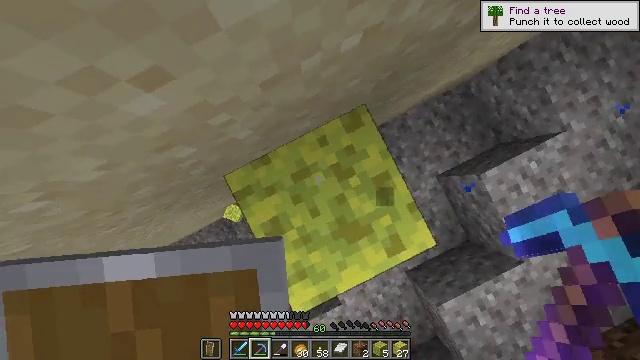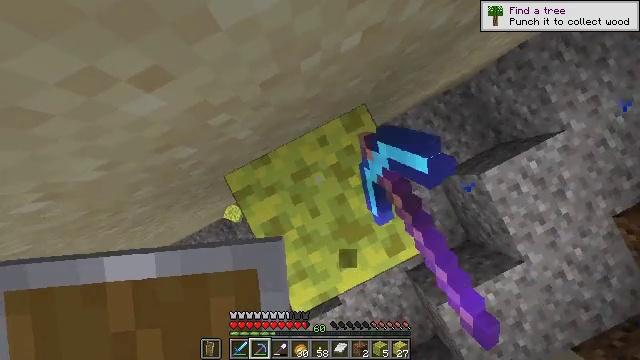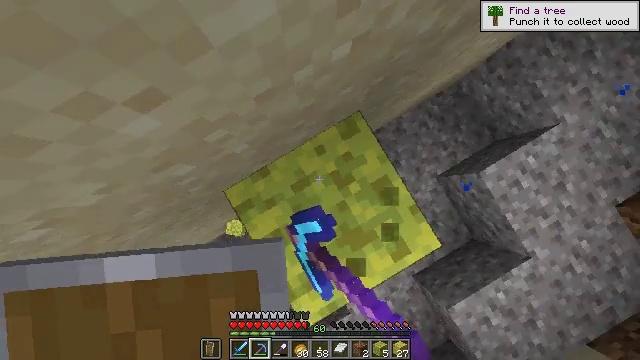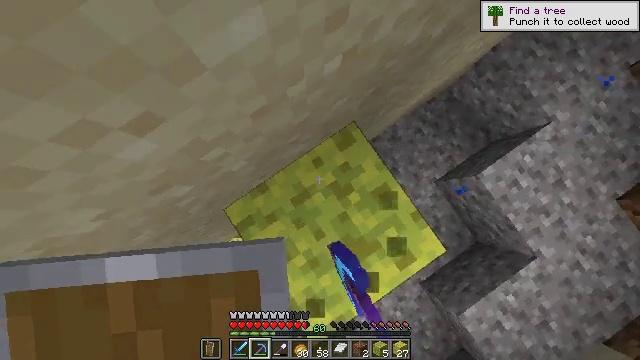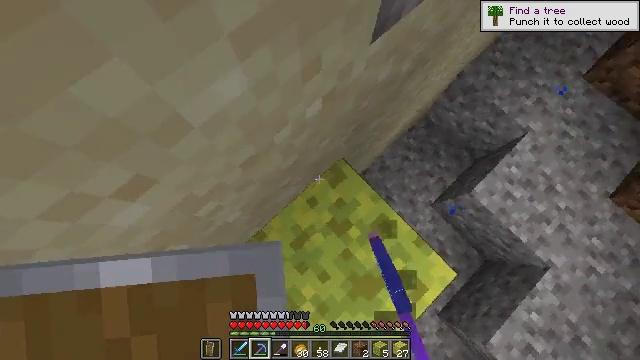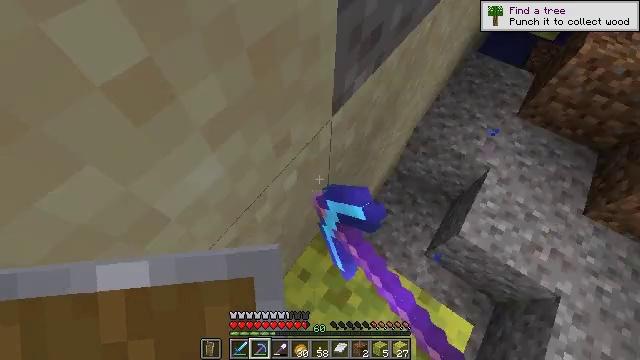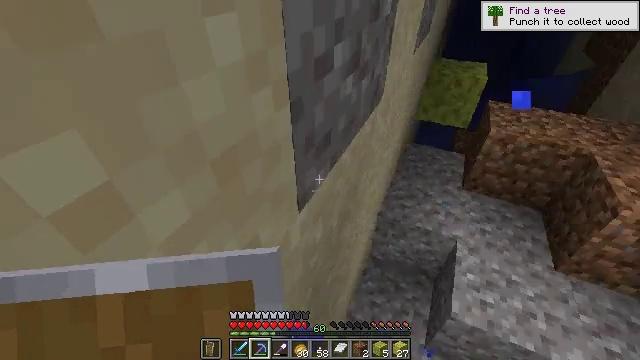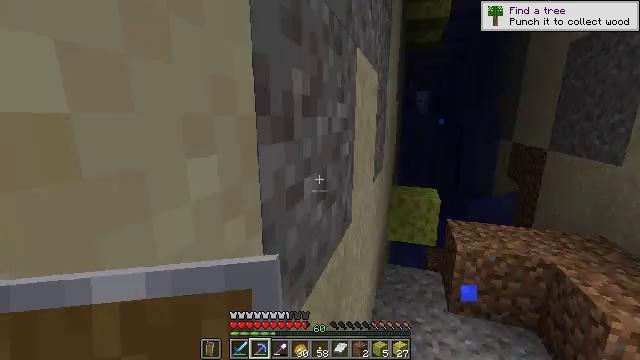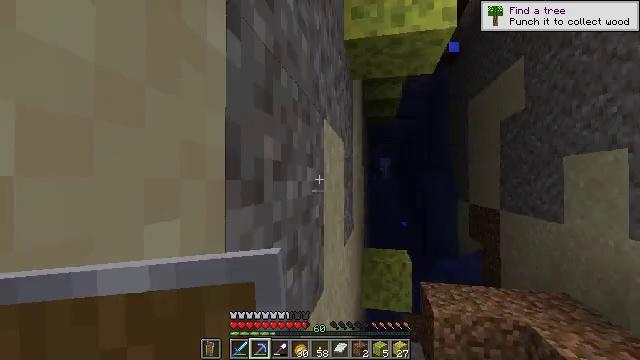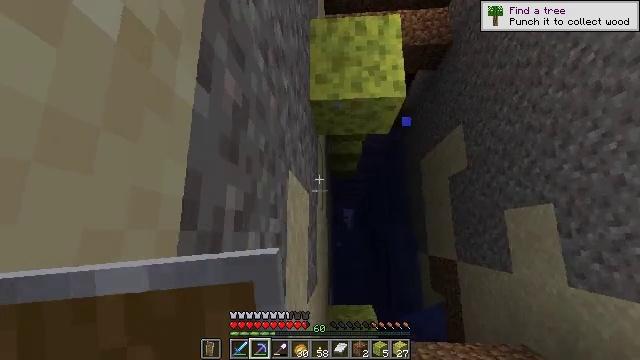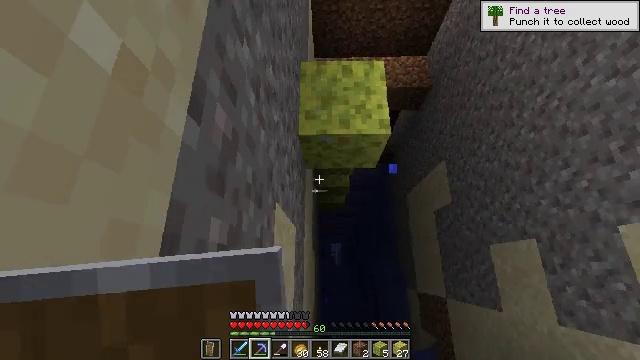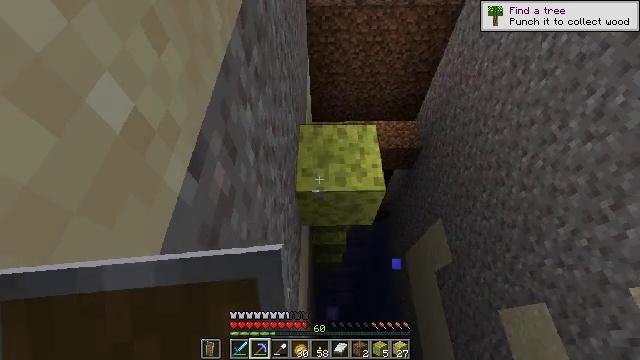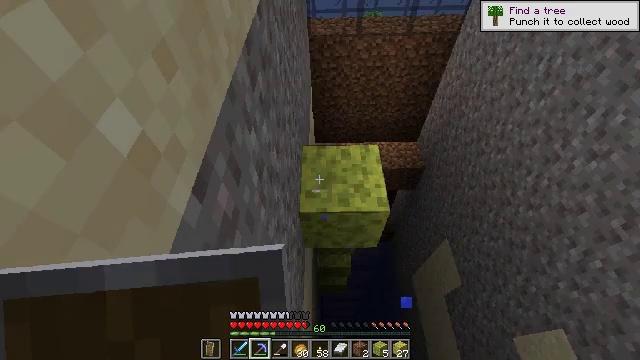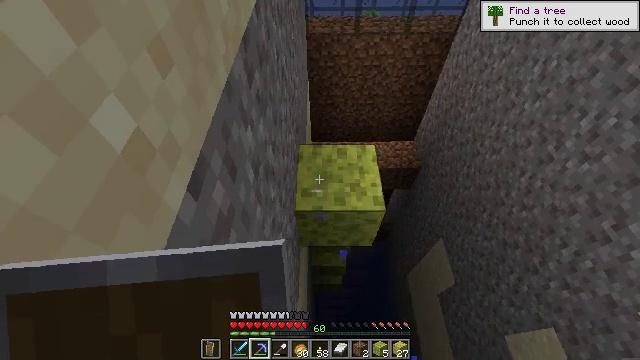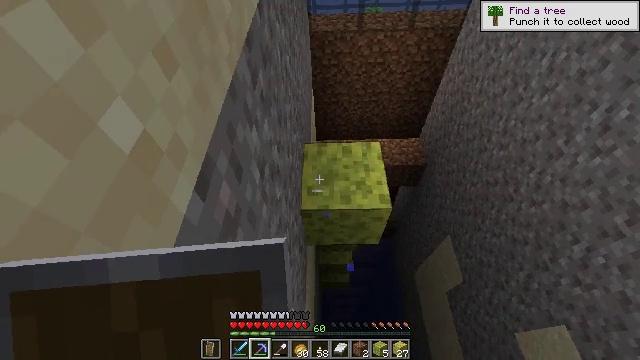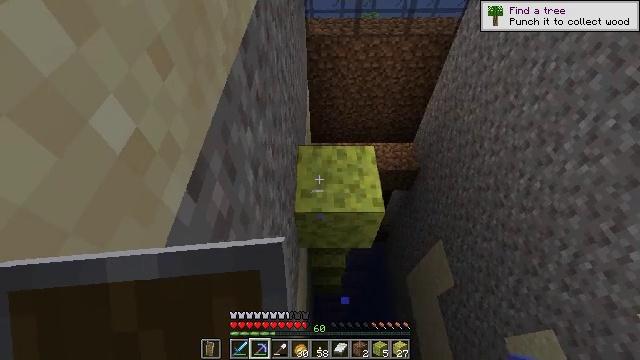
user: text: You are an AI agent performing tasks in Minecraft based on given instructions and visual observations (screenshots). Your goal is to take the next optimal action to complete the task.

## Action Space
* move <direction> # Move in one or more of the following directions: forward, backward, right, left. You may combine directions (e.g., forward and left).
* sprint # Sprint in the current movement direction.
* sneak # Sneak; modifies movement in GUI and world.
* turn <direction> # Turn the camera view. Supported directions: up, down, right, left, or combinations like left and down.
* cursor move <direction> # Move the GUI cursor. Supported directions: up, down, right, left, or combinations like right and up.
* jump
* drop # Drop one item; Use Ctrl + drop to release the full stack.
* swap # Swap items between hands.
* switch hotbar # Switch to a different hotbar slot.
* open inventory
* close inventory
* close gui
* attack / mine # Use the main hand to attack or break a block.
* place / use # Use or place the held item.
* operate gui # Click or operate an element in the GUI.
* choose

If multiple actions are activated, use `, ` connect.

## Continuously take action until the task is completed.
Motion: motion action
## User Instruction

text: Mine the wet sponge underwater.
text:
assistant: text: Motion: attack / mine
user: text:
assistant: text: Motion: turn right and up, attack / mine
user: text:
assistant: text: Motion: turn right and up, attack / mine
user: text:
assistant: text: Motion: turn right and up, attack / mine
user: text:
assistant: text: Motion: turn right and up
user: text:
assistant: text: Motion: turn right and up
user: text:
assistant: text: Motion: turn right and up
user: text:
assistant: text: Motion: turn right and up
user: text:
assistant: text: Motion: turn right and up
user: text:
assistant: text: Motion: turn right and up
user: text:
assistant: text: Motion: turn up
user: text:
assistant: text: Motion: turn up
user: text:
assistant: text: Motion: turn right
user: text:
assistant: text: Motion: turn left
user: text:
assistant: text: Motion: turn right
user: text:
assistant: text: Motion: no_op
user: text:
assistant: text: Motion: attack / mine
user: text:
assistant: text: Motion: attack / mine
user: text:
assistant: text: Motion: attack / mine
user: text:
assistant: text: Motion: attack / mine
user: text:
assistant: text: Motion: attack / mine
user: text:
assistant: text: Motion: attack / mine
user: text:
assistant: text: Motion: attack / mine
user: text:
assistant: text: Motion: attack / mine
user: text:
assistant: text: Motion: attack / mine
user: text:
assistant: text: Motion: attack / mine
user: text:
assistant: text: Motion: attack / mine
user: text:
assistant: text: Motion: attack / mine
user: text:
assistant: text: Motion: attack / mine
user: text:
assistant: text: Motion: attack / mine